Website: walmart
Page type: address-validator
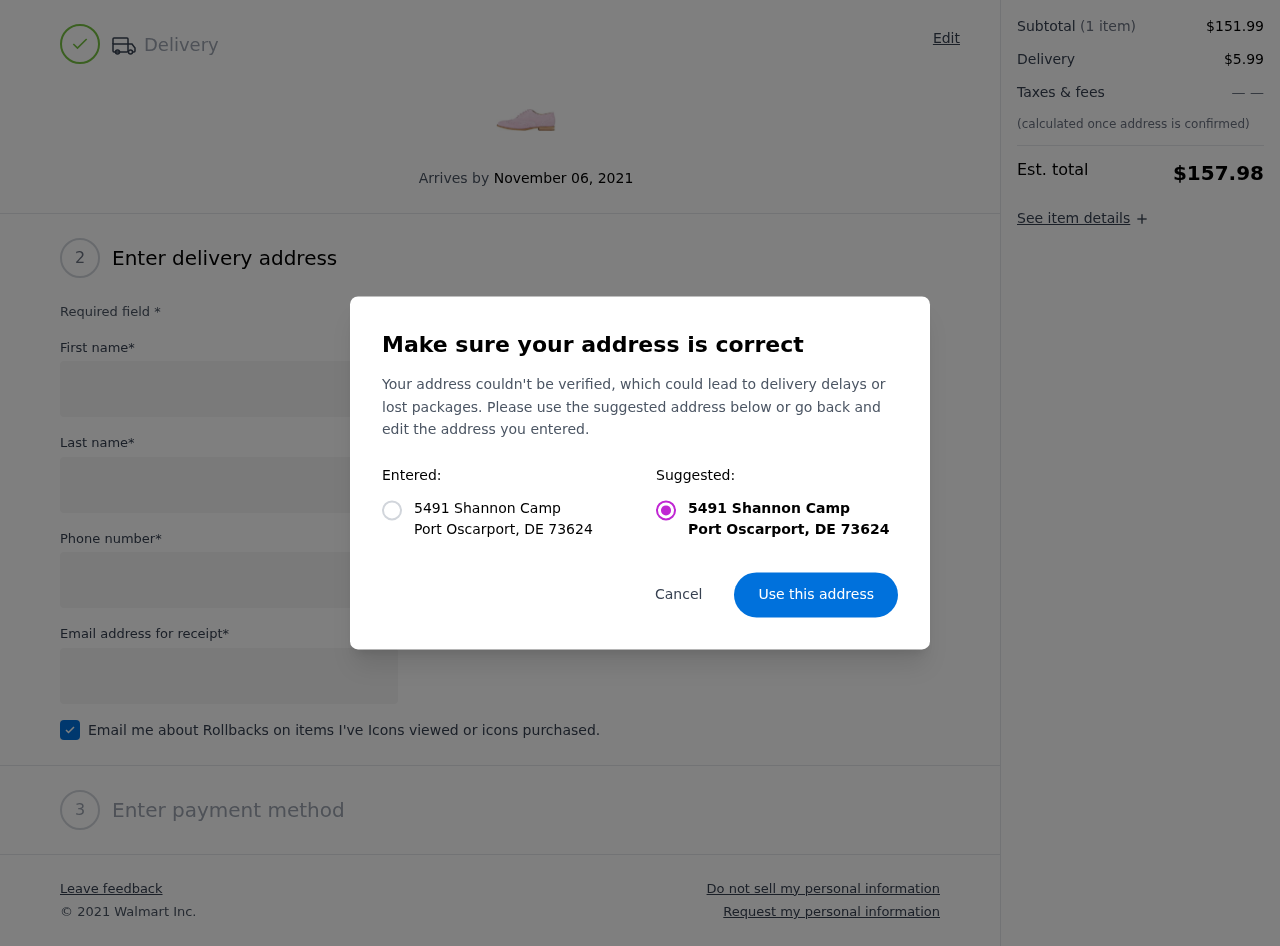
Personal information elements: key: PII_CITY
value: Port Oscarport
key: PII_POSTCODE
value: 73624
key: PII_STATE_ABBR
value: DE
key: PII_STREET
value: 5491 Shannon Camp
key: PII_FIRSTNAME
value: Taylor
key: PII_LASTNAME
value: Phelps
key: PII_PHONE
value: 7013049421
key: PII_EMAIL
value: taylorphelps@gmail.com
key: PII_POSTCODE_FULL
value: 73624
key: PII_POSTCODE_NUMERIC
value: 73624
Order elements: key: ORDER_DELIVERY_DATE
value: November 06, 2021
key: ORDER_SUBTOTAL
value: $151.99
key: ORDER_SHIPPING_COST
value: $5.99
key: ORDER_TOTAL
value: $157.98